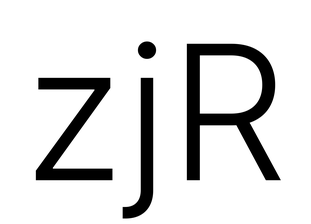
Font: Inter_Light